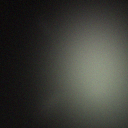
Screen state: off